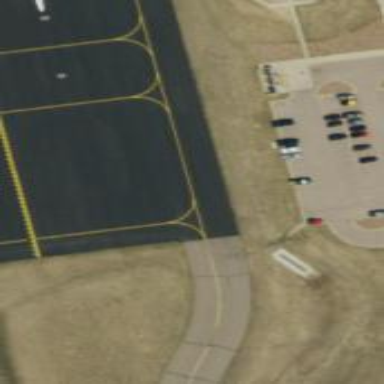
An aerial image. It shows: View of taxiway at the airport.